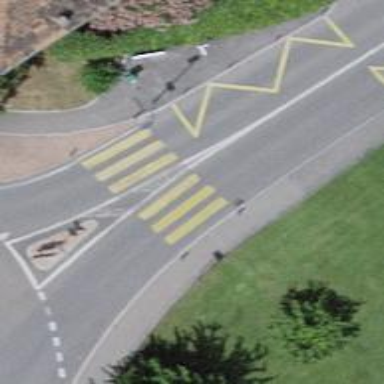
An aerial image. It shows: Marked zebra crossing with pedestrian island.